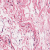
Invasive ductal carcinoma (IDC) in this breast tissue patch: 0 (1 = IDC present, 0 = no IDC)